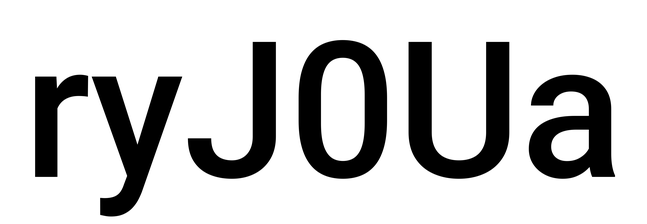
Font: Roboto_Medium